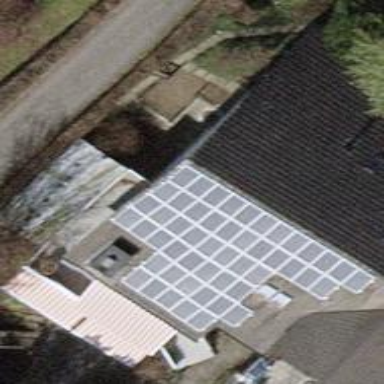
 consisting of solar photovoltaic panels."